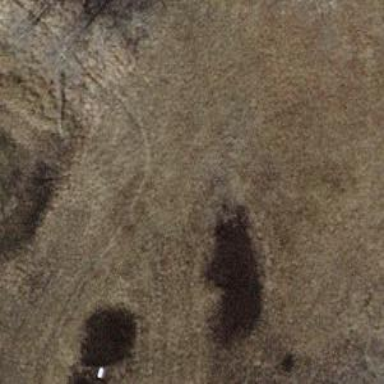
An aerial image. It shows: Path covered with grass.